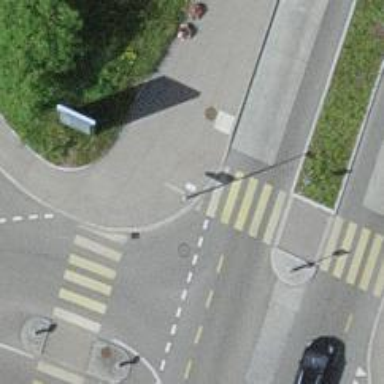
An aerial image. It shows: Kerb barrier.